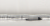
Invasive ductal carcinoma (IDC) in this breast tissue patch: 0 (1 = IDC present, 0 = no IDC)